Question: I've got the following UITableView
'''
_navigationList = new UITableView
{
Source = UINavigationTableViewSource,
BackgroundColor = UIColor.FromRGB(43, 43, 43), // #2b2b2b - same as Android
SeparatorColor = UIColor.FromRGB(27,27,27), // #1b1b1b - same as Android
SeparatorInset = UIEdgeInsets.Zero,
ScrollEnabled = true
};
'''
The 'UINavigationTableViewSource' is using a custom 'UITableViewCell'
'''
public sealed class UINavigationTableViewCell : UITableViewCell
{
public new readonly UILabel TextLabel;
public UINavigationTableViewCell(string cellId)
: base(UITableViewCellStyle.Default, cellId)
{
TextLabel = new UILabel(new RectangleF(10, 0, Bounds.Width, 40)) {TextColor = UIColor.White}; // properly position the label.
SeparatorInset = UIEdgeInsets.Zero; // make the boarder go all the way across the list item
ContentView.BackgroundColor = UIColor.FromRGB(43, 43, 43); // #2b2b2b - same as Android
var activeOrb = new UIImageView(new RectangleF(0,0,10,Bounds.Height))
{
Image = UIImage.FromBundle("Images/active_orb.png"),
ContentMode = UIViewContentMode.ScaleAspectFit
};
SelectedBackgroundView = new UIView { BackgroundColor = UIColor.FromRGB(43, 43, 43) };
SelectedBackgroundView.Add(activeOrb);
ContentView.Add(TextLabel);
}
}
'''
Everything is looking the way we want except for the ugly white line on a selected row.

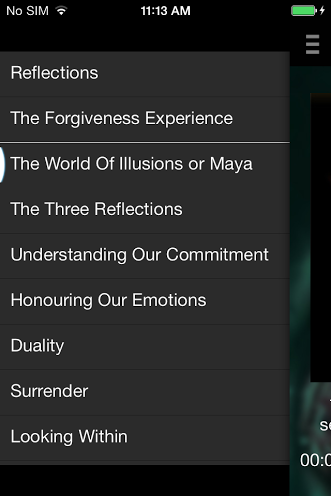
Answer: I had never programmed in xamarin, but i worked on ios(5-7) sdk.
I would suggest you to dont use any seperators.Instead add the seperator line as 'view'(;width-cellWidth) to your cell.
---
'''
_navigationList = new UITableView
{
Source = UINavigationTableViewSource,
BackgroundColor = UIColor.FromRGB(43, 43, 43), // #2b2b2b - same as Android
SeparatorStyle = UITableViewCellSeparatorStyle.None,
ScrollEnabled = true
};
Add(_navigationList);
'''
'''
public sealed class UINavigationTableViewCell : UITableViewCell
{
public new readonly UILabel TextLabel;
public UINavigationTableViewCell(string cellId) : base(UITableViewCellStyle.Default, cellId)
{
// The default state
TextLabel = new UILabel(new RectangleF(10, 0, Bounds.Width, 40)) { TextColor = UIColor.White }; // properly position the label.
ContentView.BackgroundColor = UIColor.FromRGB(43, 43, 43); // #2b2b2b - same as Android
ContentView.Add(Separator(Bounds));
ContentView.Add(TextLabel);
// todo: move colors to a config file.
// The selected state
var activeOrb = new UIImageView(new RectangleF(0, 0, 10, Bounds.Height))
{
Image = UIImage.FromBundle("Images/active_orb.png"),
ContentMode = UIViewContentMode.ScaleAspectFit
};
SelectedBackgroundView = new UIView { BackgroundColor = UIColor.FromRGB(43, 43, 43) };
SelectedBackgroundView.Add(Separator(Bounds));
SelectedBackgroundView.Add(activeOrb);
}
private static UIView Separator(RectangleF bounds)
{
return new UIView(new RectangleF(0, 0, bounds.Width, 1))
{
BackgroundColor = UIColor.FromRGB(27, 27, 27)
};
}
}
'''